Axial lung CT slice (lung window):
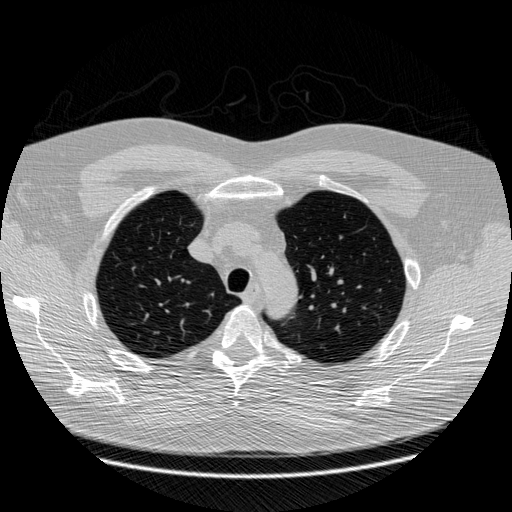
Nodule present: no